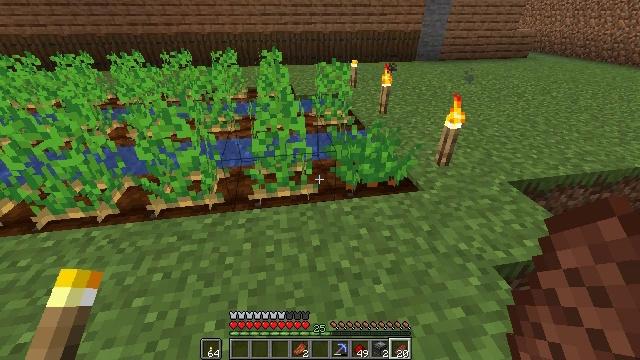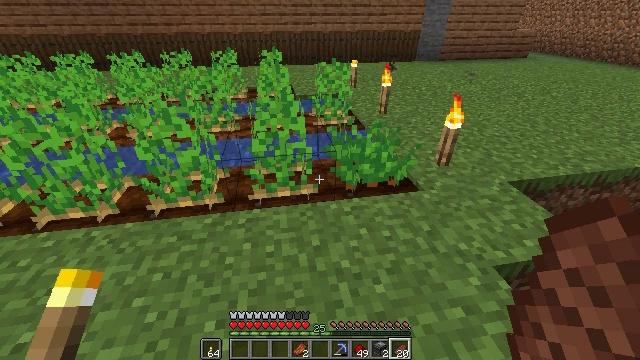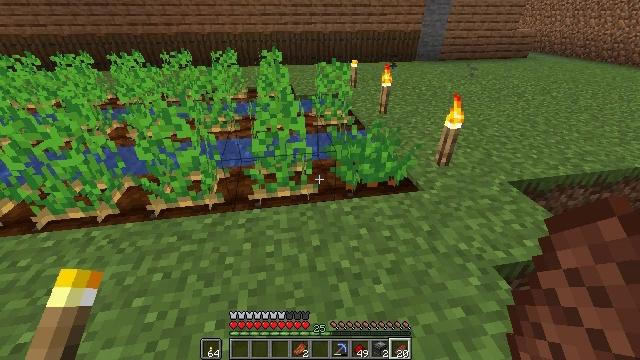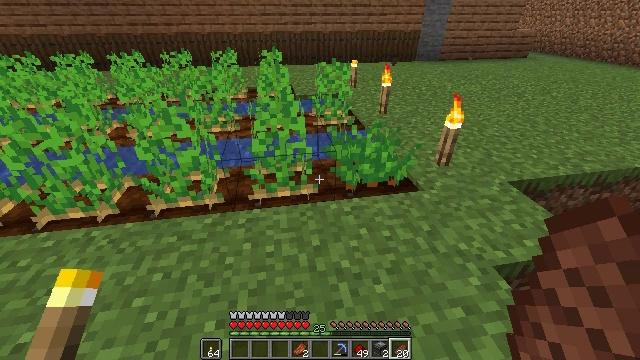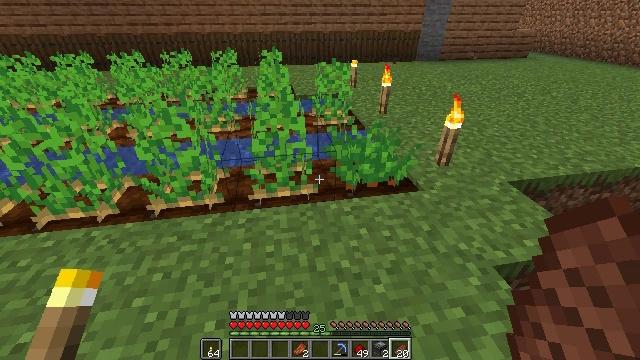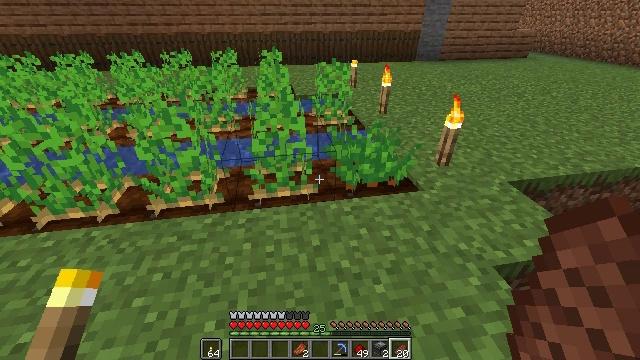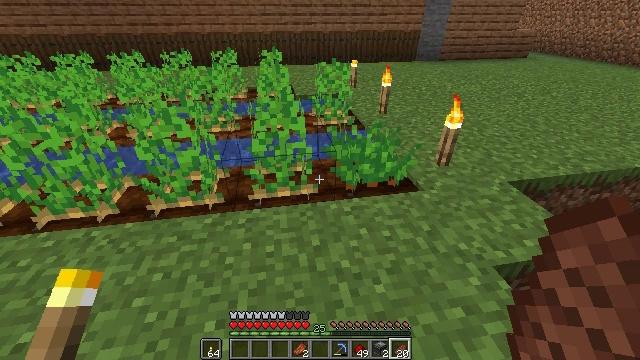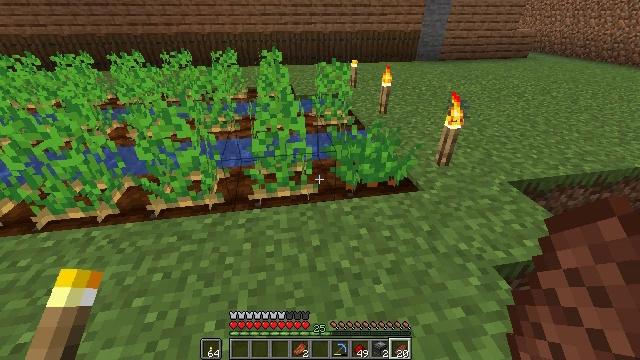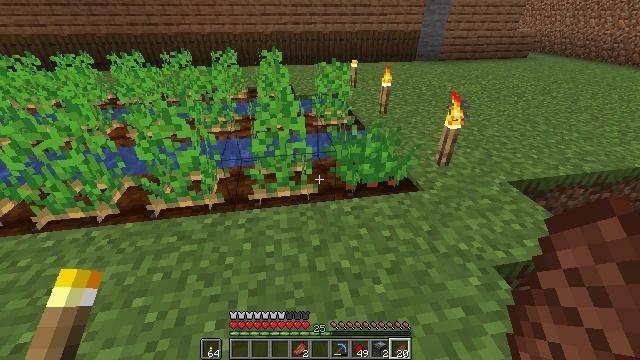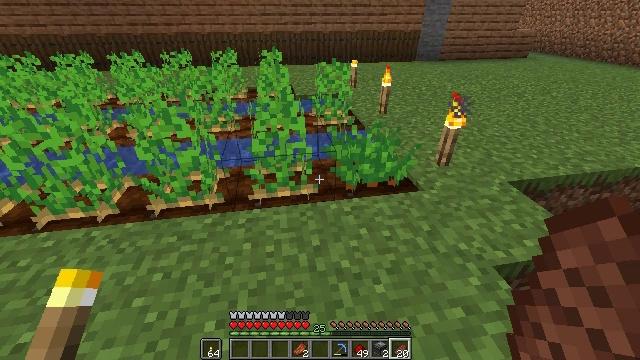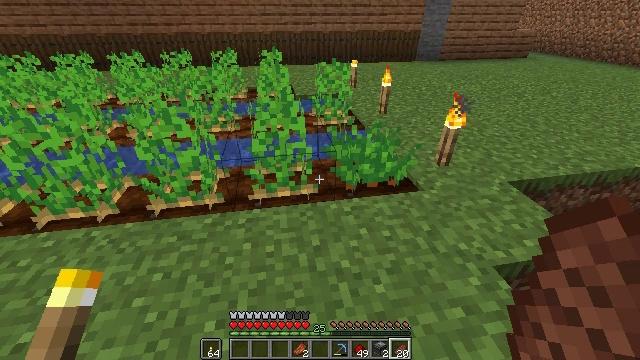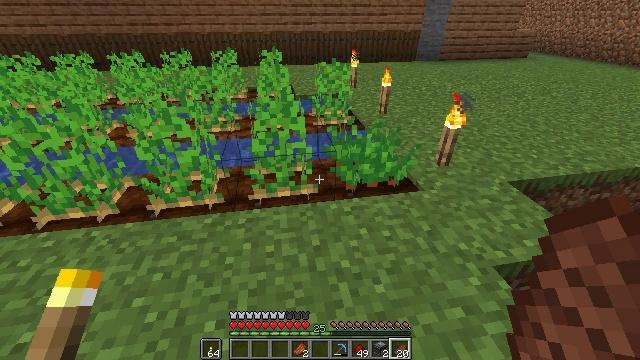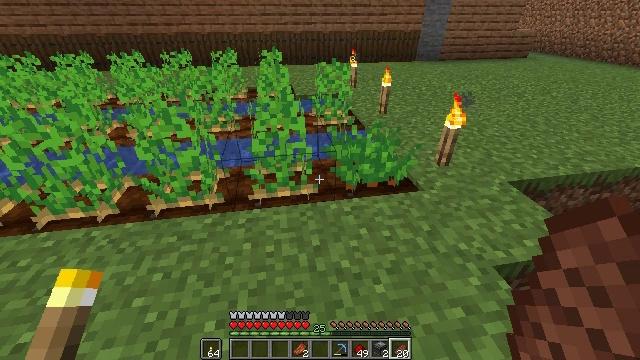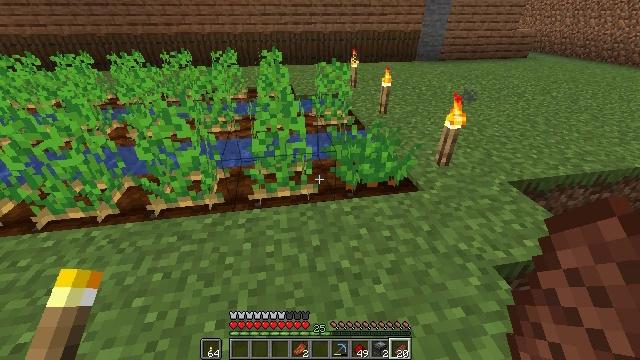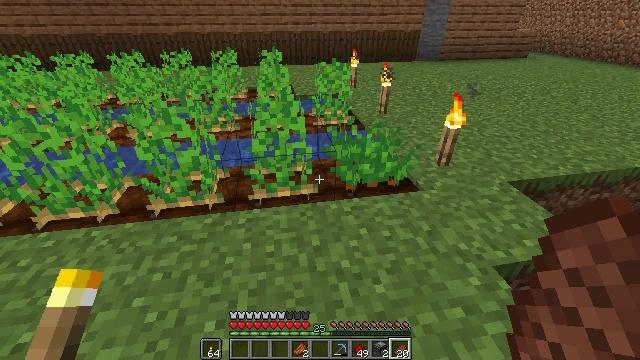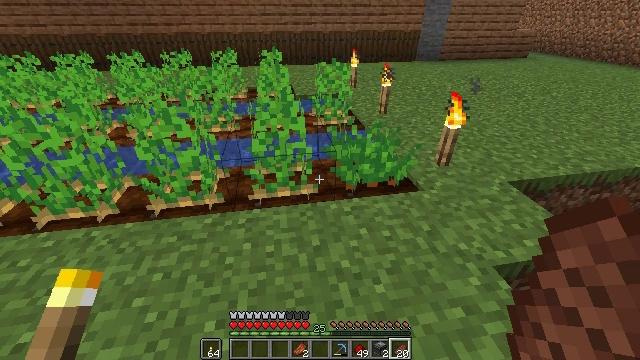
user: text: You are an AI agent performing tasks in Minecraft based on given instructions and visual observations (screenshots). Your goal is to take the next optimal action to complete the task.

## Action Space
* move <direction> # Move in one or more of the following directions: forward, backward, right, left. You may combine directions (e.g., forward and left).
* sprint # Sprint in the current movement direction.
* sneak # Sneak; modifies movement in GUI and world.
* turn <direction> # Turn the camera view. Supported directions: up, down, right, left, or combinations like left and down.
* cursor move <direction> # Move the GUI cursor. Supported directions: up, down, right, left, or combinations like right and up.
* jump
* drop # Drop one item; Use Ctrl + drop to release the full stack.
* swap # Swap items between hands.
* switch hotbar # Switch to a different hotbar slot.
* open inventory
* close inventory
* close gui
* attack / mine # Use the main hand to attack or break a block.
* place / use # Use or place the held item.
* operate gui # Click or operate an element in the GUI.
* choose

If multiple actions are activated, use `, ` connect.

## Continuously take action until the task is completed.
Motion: motion action
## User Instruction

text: Craft a black carpet from black wool in the crafting table.
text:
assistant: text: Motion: no_op
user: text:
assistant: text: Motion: no_op
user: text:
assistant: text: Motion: no_op
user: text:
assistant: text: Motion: no_op
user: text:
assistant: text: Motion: no_op
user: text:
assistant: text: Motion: no_op
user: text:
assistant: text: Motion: no_op
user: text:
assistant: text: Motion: no_op
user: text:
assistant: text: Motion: no_op
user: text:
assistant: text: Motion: no_op
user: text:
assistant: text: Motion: no_op
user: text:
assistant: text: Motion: no_op
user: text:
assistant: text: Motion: no_op
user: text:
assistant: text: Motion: no_op
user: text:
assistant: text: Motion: no_op
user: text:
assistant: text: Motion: no_op
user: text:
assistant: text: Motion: no_op
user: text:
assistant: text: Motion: no_op
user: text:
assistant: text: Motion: no_op
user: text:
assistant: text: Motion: no_op
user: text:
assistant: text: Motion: no_op
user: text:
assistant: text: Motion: no_op
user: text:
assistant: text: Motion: no_op
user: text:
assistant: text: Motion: no_op
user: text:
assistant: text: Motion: no_op
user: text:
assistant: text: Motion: no_op
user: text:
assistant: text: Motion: no_op
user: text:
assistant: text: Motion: no_op
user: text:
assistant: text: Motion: no_op
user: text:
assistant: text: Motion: no_op